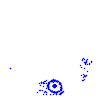
Particle: electron